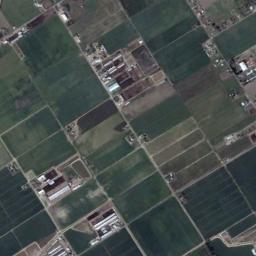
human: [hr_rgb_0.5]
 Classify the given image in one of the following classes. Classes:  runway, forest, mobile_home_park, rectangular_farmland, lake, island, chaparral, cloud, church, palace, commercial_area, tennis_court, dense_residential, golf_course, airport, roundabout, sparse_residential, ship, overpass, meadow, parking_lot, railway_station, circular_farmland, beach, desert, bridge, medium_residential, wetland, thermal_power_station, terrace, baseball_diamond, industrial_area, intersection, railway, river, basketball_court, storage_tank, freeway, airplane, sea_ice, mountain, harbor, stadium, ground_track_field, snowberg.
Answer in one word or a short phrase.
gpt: rectangular_farmland